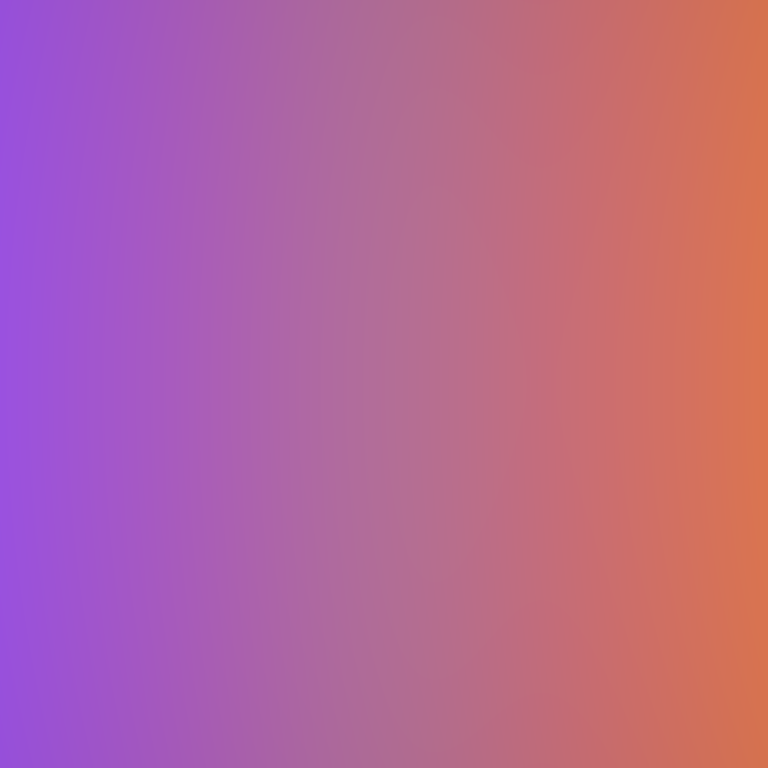
Abstract light effect, smooth gradient from violet to orange, serene atmosphere, soft blend, no room, no furniture, no objects.